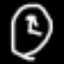
Label: clock